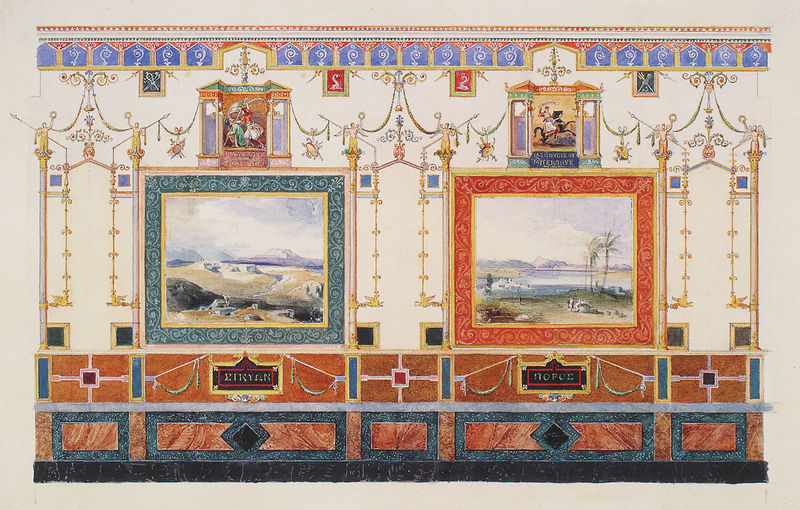
Titel: Wanddekoration der Hofgartenarkaden (Projekt zum Griechenland-Zyklus)
Künstler: Leo von Klenze
Institution: München, Staatliche Graphische Sammlung
Schlagwörter: berg, blau, gemälde, himmel, meer, wasser, weiß, wolken, gelb, grün, landschaft, braun, bunt, marmor, orange, schmuck, schwarz, türkis, zeichnung, rot, beige, ornament, wand, rahmen, bild, gold, tal, pferd, reiter, engel, japan, schrift, bilder, berge, figuren, tafel, tapete, dekor, ornamente, verzierung, wandmalerei, palme, japanisch, rechtecke, kreuz, schilder, schwert, säbel, text, buchstaben, asiatisch, entwurf, altar, namen, fries, griechisch, palmen, fresko, ornamentik, wandbild, geometrie, arabesken, verzierungen, römisch, illustrationen, landschaften, ber, stammbaum, ro, trompe l'oeuil